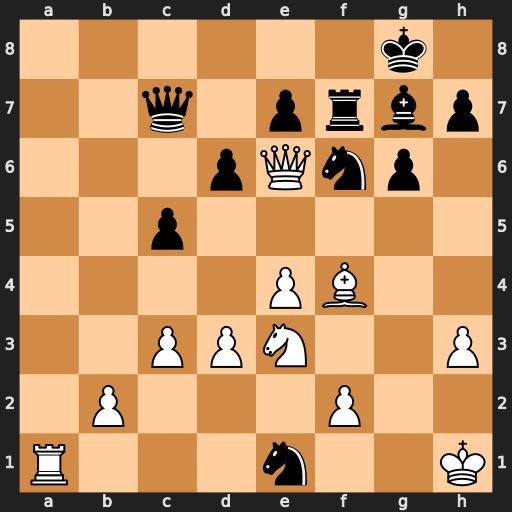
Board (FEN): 6k1/2q1prbp/3pQnp1/2p5/4PB2/2PPN2P/1P3P2/R3n2K
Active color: w
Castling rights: -
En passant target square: -
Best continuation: Ra8+ Bf8 Bh6